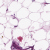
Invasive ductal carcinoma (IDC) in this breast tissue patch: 0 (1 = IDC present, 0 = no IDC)